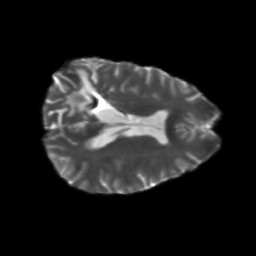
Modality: T2w
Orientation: axial
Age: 29
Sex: female
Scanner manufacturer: siemens
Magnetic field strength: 3 T
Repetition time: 5.25 s
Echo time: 0.08 s